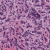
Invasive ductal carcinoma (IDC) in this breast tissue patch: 1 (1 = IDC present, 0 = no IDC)